Aerial crown-view tile of a tropical tree (Barro Colorado Island, Panama), acquired 20241112:
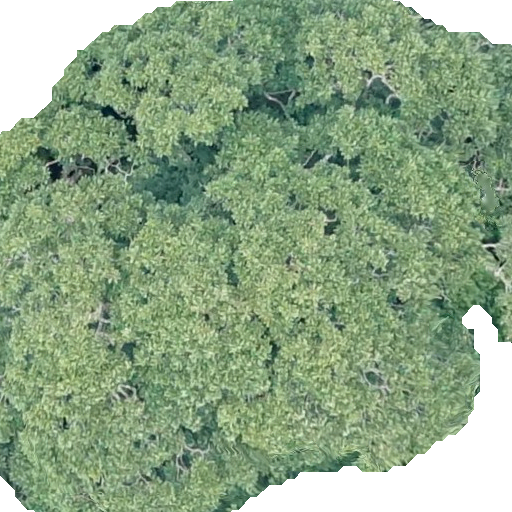
Species: Dipteryx oleifera
GBIF accepted scientific name: Dipteryx oleifera
Crown area: 422.496 m²